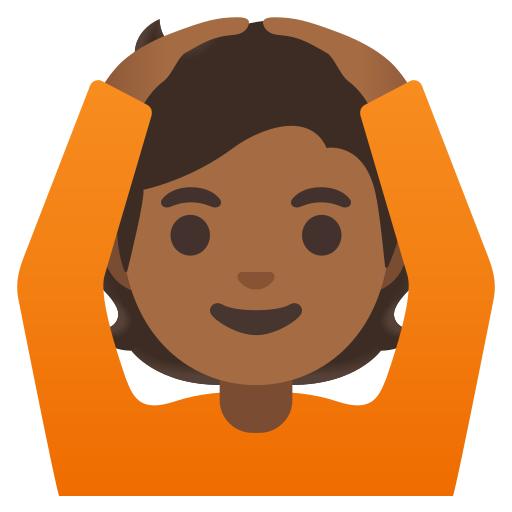
Emoji: 🙆🏾